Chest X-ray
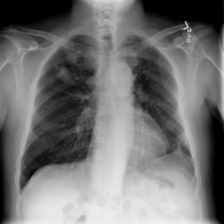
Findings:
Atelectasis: negative
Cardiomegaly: negative
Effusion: negative
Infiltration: negative
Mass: negative
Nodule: negative
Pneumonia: negative
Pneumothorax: negative
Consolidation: negative
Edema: negative
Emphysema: negative
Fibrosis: negative
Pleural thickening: negative
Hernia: negative